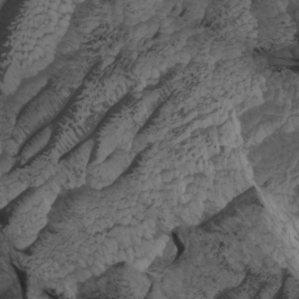
Label: non_frost